Question: I use this code for buttons for press sounds when pressed.
Is it possible to do so that when you turn off "Switch" - (which is on the second VC), the sound of the buttons on the first VC is turned off?

'''
@IBAction func SoundButton(_ sender: UIButton) {
let filename = "button-16"
let ext = "mp3"
if let soundUrl = Bundle.main.url(forResource: filename, withExtension: ext) {
var soundId: SystemSoundID = 0
AudioServicesCreateSystemSoundID(soundUrl as CFURL, &soundId)
AudioServicesAddSystemSoundCompletion(soundId, nil, nil, { (soundId, clientData) -> Void in
AudioServicesDisposeSystemSoundID(soundId)
}, nil)
AudioServicesPlaySystemSound(soundId)
}
}
'''
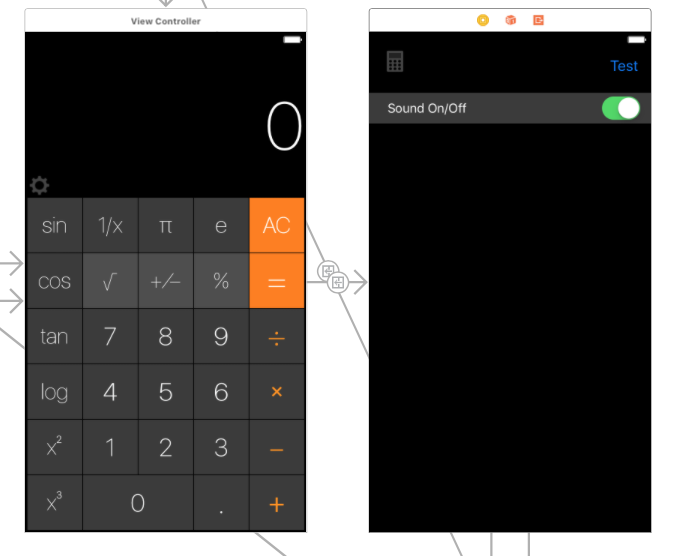
Answer: You can store the sound value in a boolean and save it in 'UserDefaults' once the switch has changed. You should retrieve this boolean value and set the switch's state accordingly in 'cellForRowAt'.
'''
var isSoundOn: String {
get {
return UserDefaults.standard.bool(forKey: "isSoundOn")
}
set {
UserDefaults.standard.setBool(newValue, forKey: "isSoundOn")
UserDefaults.standard.synchronize()
}
}
'''
'''
@IBAction func soundButtonPressed(_ sender: UIButton) {
guard isSoundOn else {
return
}
let filename = "button-16"
let ext = "mp3"
[...]
}
'''
'''
override func tableView(_ tableView: UITableView, cellForRowAt indexPath: IndexPath) -> UITableViewCell {
let settingCell = tableView.dequeueReusableCell(withIdentifier: "settingCell", for: indexPath) as! SettingCell
settingCell.switch.isOn = isSoundOn
return settingCell
}
'''
'''
class SettingCell: UITableViewCell {
@IBOutlet weak var switch: UISwitch!
@IBAction func switchValueChanged() {
isSoundOn = switch.isOn
}
}
'''